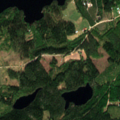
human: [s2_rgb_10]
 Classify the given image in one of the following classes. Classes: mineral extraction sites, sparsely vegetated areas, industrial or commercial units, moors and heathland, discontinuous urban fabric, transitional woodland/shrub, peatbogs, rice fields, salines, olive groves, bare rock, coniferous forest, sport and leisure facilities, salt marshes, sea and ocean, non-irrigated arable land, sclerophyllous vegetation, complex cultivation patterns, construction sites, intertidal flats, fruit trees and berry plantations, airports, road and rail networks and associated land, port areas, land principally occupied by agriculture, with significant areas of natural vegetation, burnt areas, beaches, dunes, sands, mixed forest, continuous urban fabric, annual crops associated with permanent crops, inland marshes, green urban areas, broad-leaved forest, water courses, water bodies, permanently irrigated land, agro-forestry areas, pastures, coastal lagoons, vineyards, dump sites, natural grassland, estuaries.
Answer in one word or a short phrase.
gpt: coniferous forest, mixed forest, water bodies